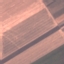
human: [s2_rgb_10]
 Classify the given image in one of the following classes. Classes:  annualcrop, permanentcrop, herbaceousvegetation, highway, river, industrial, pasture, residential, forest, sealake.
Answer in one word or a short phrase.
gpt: AnnualCrop